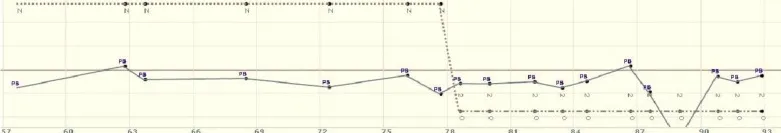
Molecular response monitoring. . Molecular results diagram International Scale from december 2010 to december 2013 (Labnet italian network laboratory). The gray line is the MMR line. The dashed ". . " line indicates Nilotinib therapy, line drops at interruption (July 2012).
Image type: pathology (immunostaining)